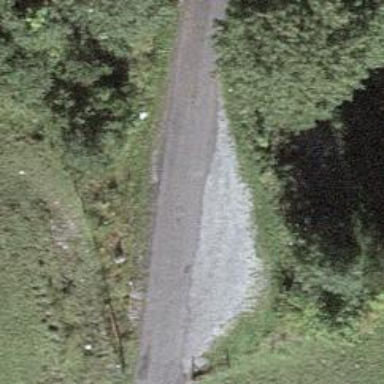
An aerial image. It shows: Passing place on the road.